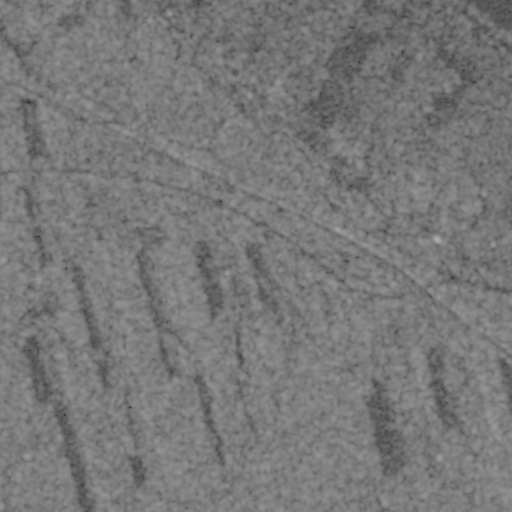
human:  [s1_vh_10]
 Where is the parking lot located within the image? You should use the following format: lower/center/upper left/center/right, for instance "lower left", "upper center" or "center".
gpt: The parking lot is located in the center left of the image.
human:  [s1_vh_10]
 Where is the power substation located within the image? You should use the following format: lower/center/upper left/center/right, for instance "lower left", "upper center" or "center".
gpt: The power substation is located in the center right of the image.
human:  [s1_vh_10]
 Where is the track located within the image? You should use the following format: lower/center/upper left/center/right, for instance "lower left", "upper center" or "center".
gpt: There is no track in the image.

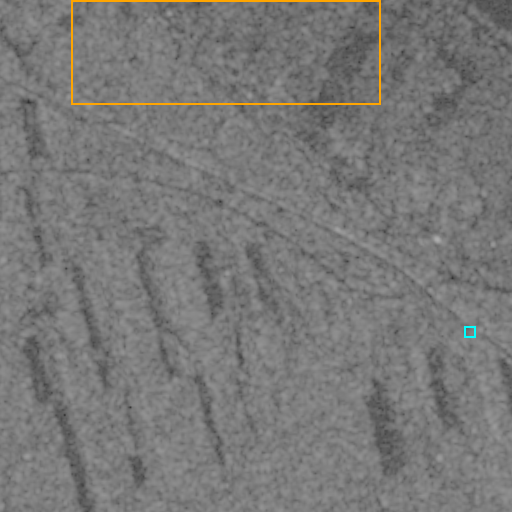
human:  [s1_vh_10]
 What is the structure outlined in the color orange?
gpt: The structure outlined in orange is a crop field.
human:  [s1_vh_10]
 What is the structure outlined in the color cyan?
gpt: The structure outlined in cyan is a power substation.
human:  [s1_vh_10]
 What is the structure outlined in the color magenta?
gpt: There is no magenta outline.